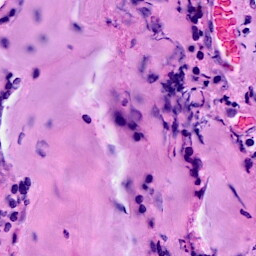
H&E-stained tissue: Breast